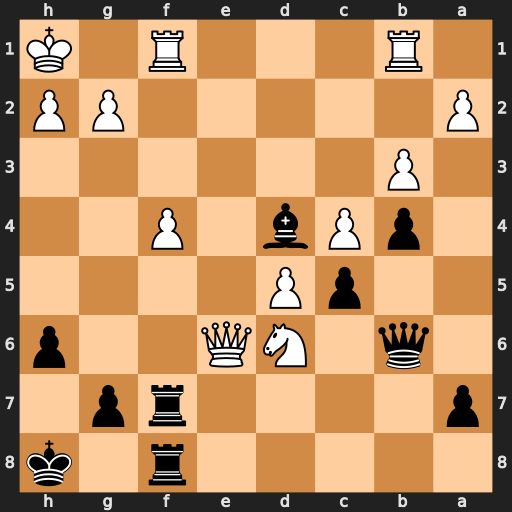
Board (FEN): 5r1k/p4rp1/1q1NQ2p/2pP4/1pPb1P2/1P6/P5PP/1R3R1K
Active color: b
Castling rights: -
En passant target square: -
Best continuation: Rf6 Qe7 Qxd6 Qxd6 Rxd6